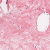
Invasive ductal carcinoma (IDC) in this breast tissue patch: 0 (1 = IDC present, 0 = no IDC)